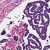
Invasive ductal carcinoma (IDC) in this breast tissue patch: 1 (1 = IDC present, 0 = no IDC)